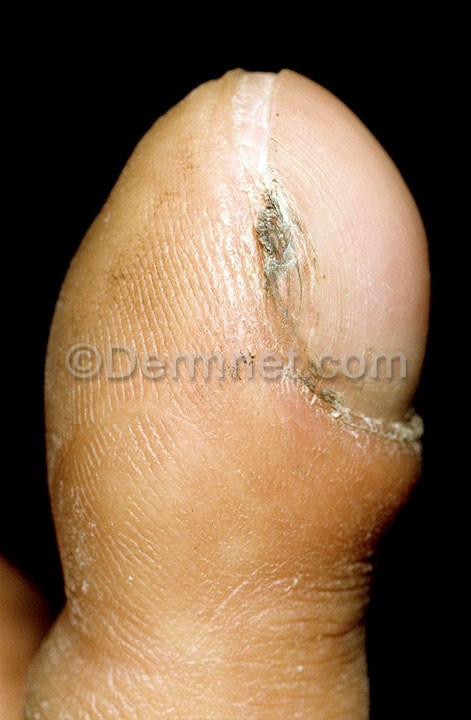
Disease: Nail Fungus and other Nail Disease